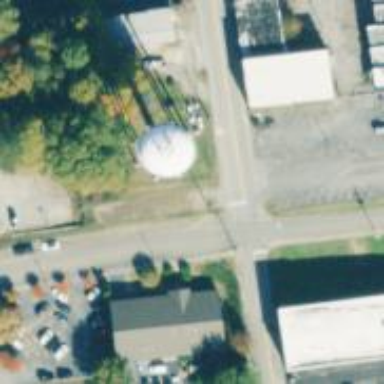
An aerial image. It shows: Water tower that is man-made.